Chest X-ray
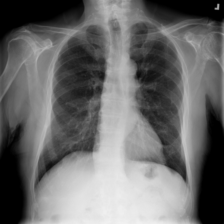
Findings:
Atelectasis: negative
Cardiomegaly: negative
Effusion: negative
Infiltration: negative
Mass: negative
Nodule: negative
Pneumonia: negative
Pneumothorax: negative
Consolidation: negative
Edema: negative
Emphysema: negative
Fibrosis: negative
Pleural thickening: negative
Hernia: negative